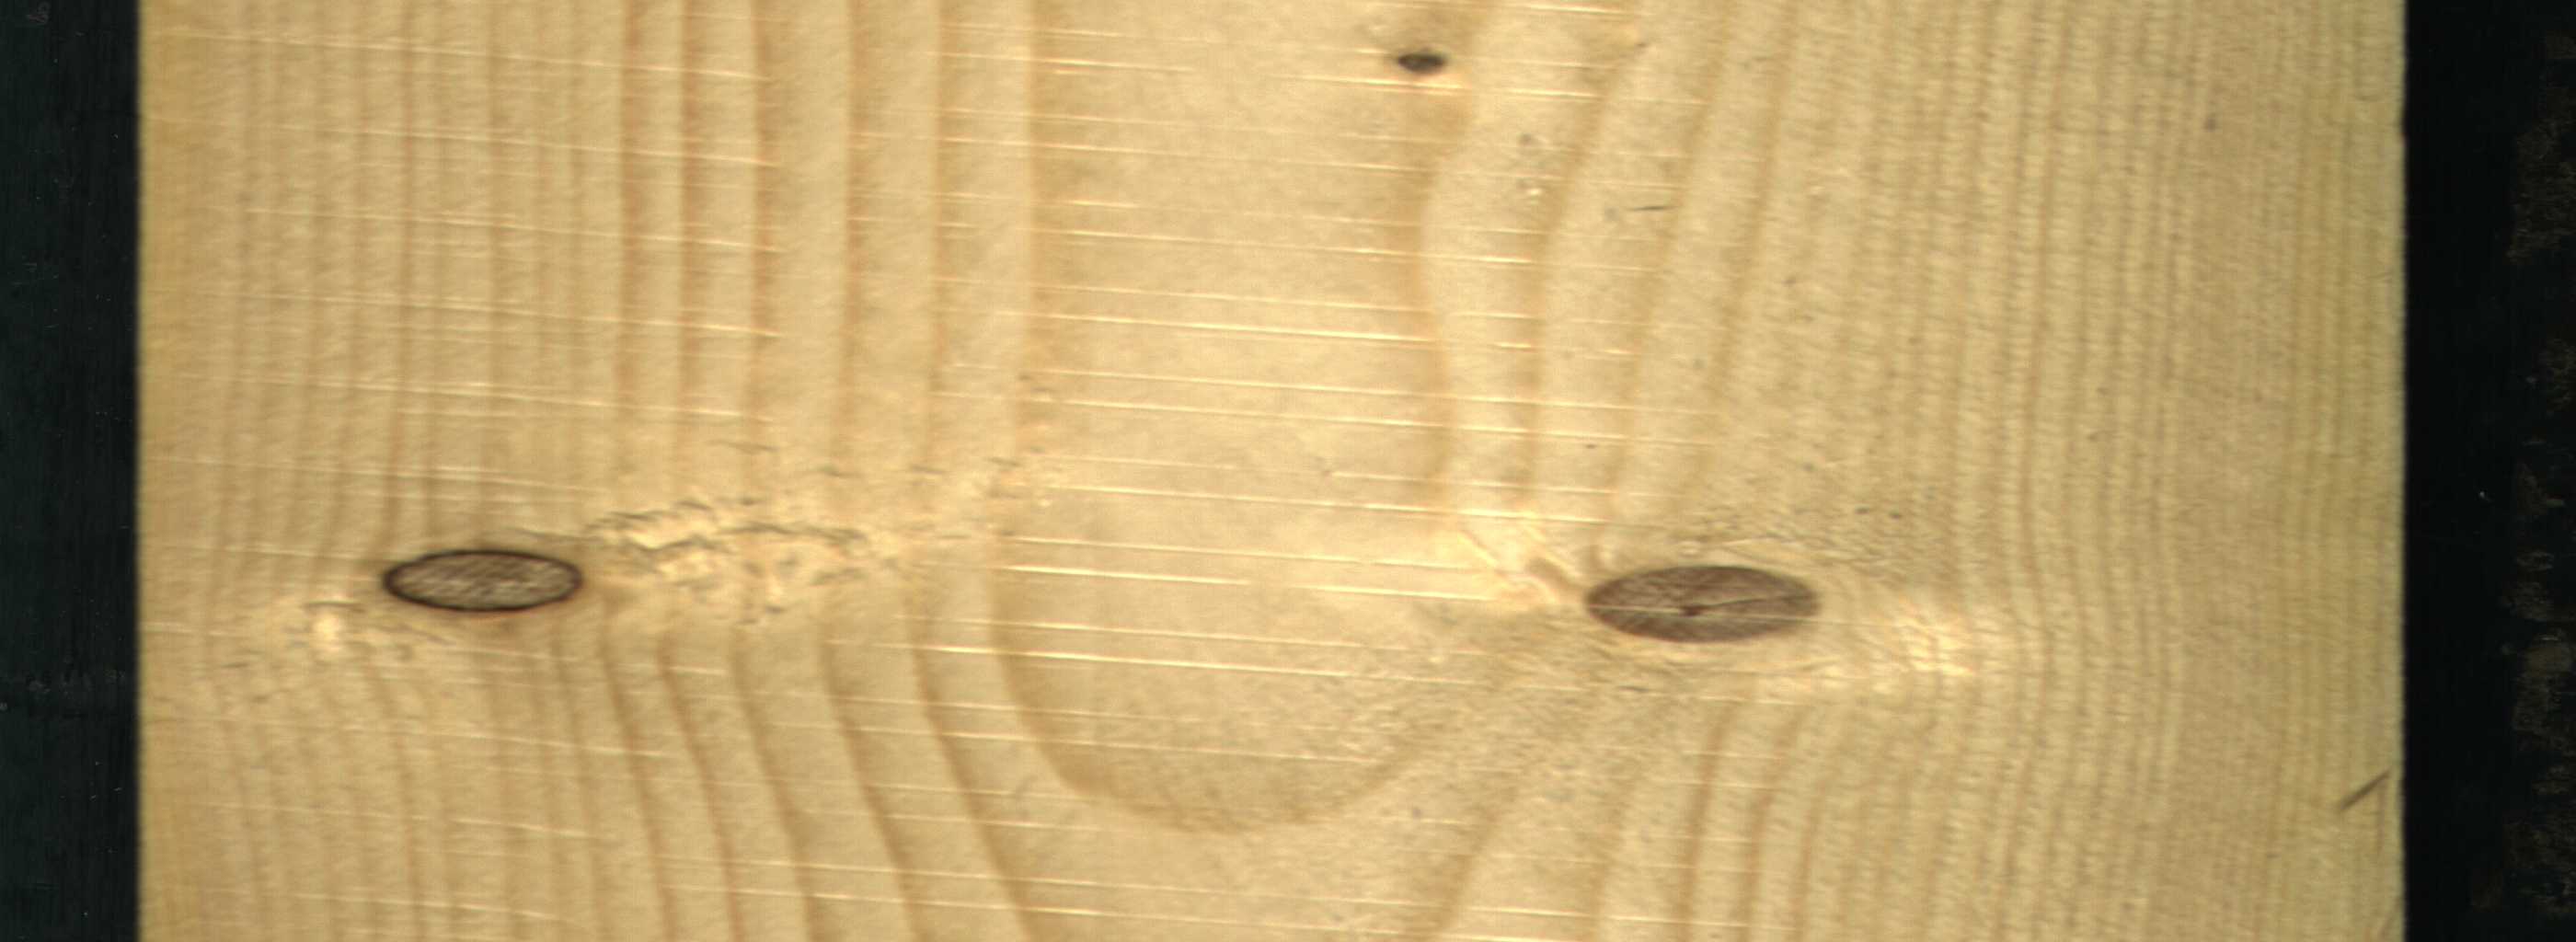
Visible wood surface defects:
Dead_Knot
Live_Knot
Live_Knot